Field crop: maize
Growth stage: 2
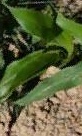
Species: maize